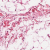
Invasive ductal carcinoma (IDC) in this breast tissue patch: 0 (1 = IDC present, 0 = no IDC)